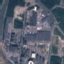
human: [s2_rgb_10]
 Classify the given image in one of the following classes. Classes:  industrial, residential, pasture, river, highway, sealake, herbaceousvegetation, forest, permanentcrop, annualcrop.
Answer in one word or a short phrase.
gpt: Industrial